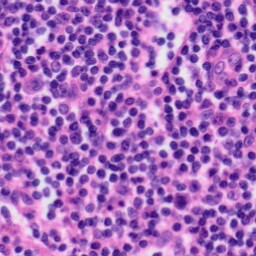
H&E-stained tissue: Tonsil